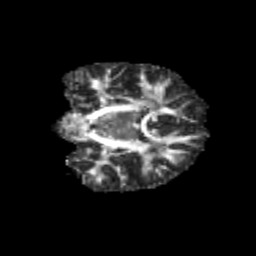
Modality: FA
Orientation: coronal
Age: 9
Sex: male
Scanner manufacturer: siemens
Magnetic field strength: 3 T
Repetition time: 3.8 s
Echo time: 0.07 s